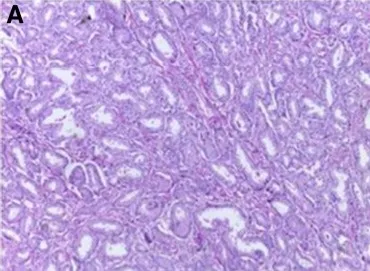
(A) Adenocarcinoma of acinar pattern infiltrating conjunctive tissue, compatible with metastatic adenocarcinoma.
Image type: pathology (h&e)